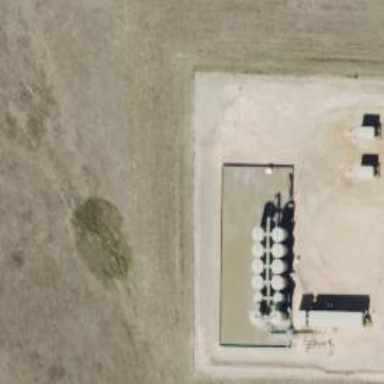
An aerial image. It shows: Storage tank that is man-made.